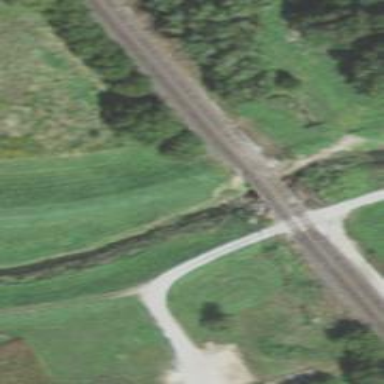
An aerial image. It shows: Railway bridge.